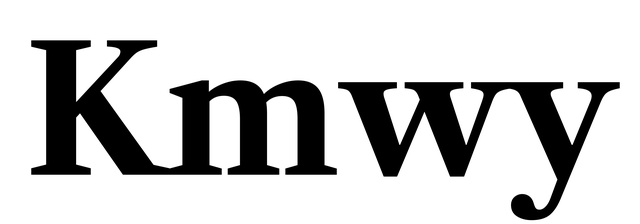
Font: LibreCaslonText_Bold